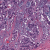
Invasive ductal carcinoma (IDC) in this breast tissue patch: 1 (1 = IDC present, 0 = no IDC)